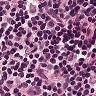
Metastatic tissue present: no